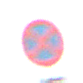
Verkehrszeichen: AbsolutesHalteverbot
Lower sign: HinweisDurchSinnbild23
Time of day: SunriseSunset
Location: Outdoor (Nature)
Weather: PartlyCloudy
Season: NotSpecified
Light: Natural